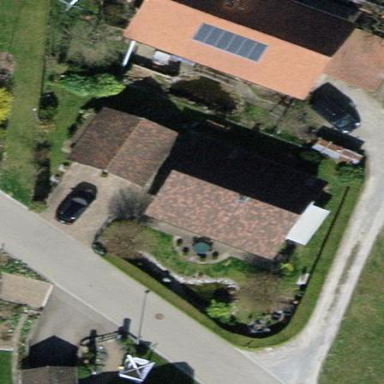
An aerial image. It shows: Gabled roofed house.